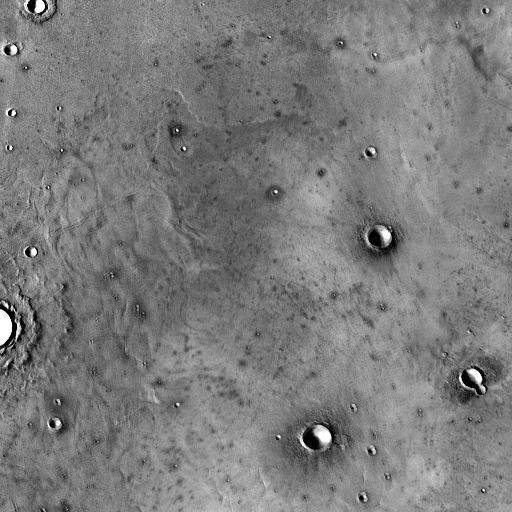
Crater classes present: Background, Other